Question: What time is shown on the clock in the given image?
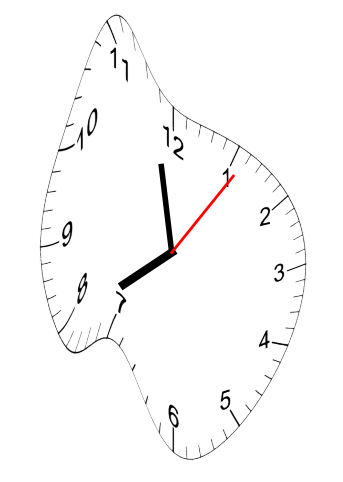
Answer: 07:58:06